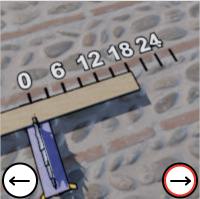
Task: length
Answer: 18
First scale value: 6.0